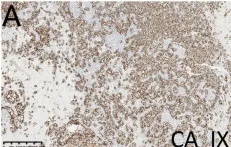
Immunohistochemical staining of panel for ccRCC and panel for lobular breast carcinoma. Representative ccRCC markers: CA IX, CD10, and ,PAX8.
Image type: pathology (immunostaining)